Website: crate-barrel
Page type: billing-address
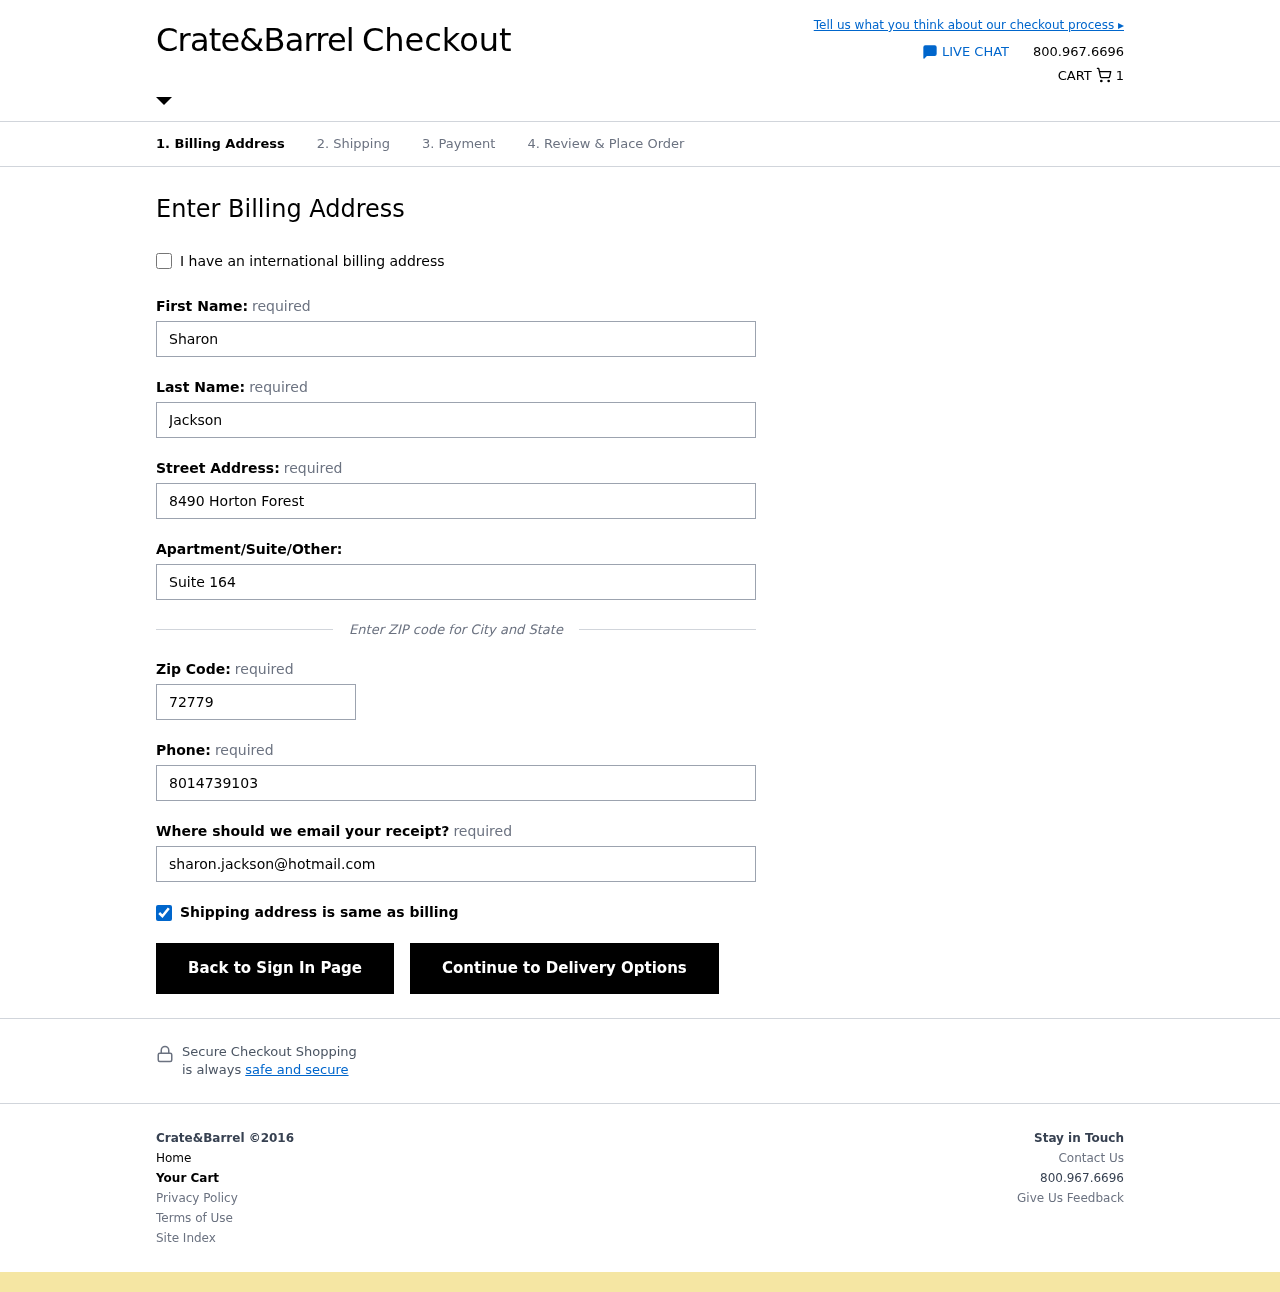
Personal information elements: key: PII_EMAIL
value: sharon.jackson@hotmail.com
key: PII_FIRSTNAME
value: Sharon
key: PII_LASTNAME
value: Jackson
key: PII_PHONE
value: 8014739103
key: PII_POSTCODE
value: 72779
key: PII_STREET
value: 8490 Horton Forest
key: PII_STREET2
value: Suite 164
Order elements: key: ORDER_NUM_ITEMS
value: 1